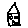
Label: house